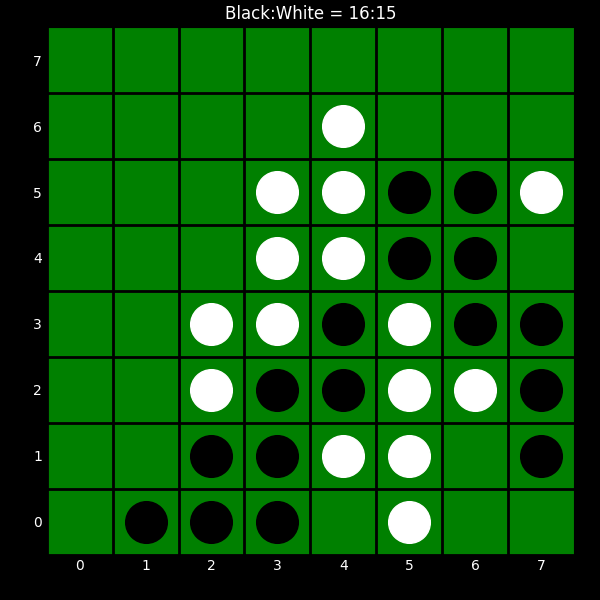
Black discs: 16
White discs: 15